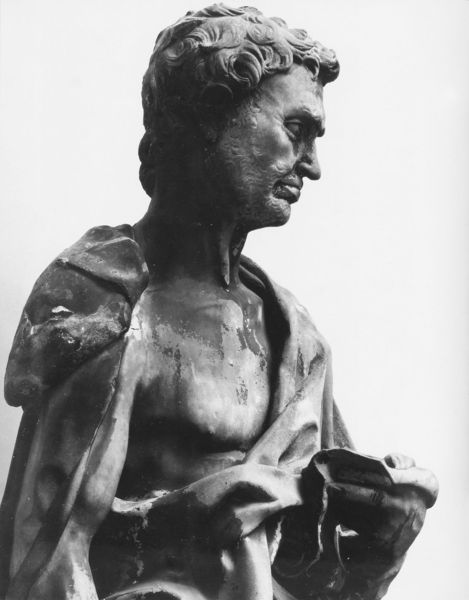
Titel: Der Prophet Jeremia
Künstler: Donatello
Institution: Florenz, Museo dell’Opera del Duomo
Schlagwörter: mann, umhang, brust, profil, falten, stein, figur, mantel, locken, skulptur, büste, überwurf, halbnackt, plastik, brustwarze, foto, buch, schriftsteller, photo, römer, toga, standbild, skuptur